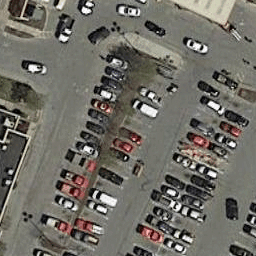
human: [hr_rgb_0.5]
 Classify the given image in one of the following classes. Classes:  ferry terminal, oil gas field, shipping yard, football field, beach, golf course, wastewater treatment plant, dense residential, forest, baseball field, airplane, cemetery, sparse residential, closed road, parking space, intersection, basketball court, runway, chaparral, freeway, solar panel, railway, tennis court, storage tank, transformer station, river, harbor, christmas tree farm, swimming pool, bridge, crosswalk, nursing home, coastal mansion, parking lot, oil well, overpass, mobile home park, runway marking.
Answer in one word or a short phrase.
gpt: parking lot